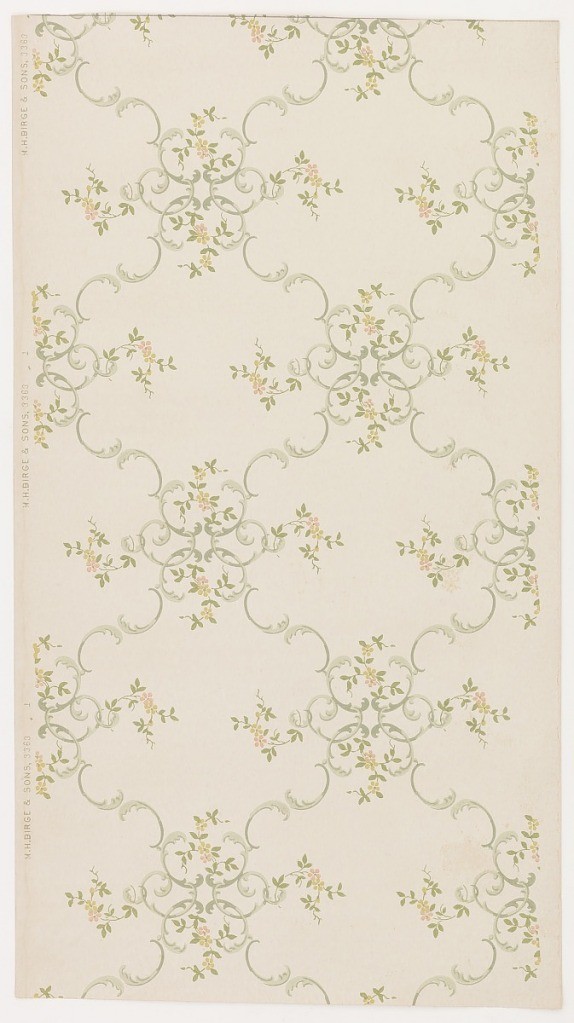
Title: Ceiling paper
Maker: M.H. Birge & Sons Co., 1834
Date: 1905–1915
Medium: Machine-printed paper
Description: Rococo inspired ceiling paper with large, overlapping cells formed by borders of c-scrolls. Pink flowers and leaves sprout from the cells' blossom-like intersections. Pattern printed in pinks, gold, greens and gray on khaki ground.